Question: Moving forward question is: why com.mchange.v2.resourcepool.BasicResourcePool.awaitAvailable() eats that crazy amount of execution time? And - how to fix that?
Now let me give you details...
I have Spring MVC java web application which uses SpringJDBC for data access. Data source configured as follows:
'''
<bean id="dataSource" class="com.mchange.v2.c3p0.ComboPooledDataSource" destroy-method="close">
<property name="driverClass" value="${jdbc.driverClassName}" />
<property name="jdbcUrl" value="${jdbc.databaseurl}" />
<property name="user" value="${jdbc.username}" />
<property name="password" value="${jdbc.password}" />
<property name="testConnectionOnCheckout" value="${c3po.testConnectionOnCheckout}" />
<property name="minPoolSize" value="${c3po.minPoolSize}" />
<property name="maxPoolSize" value="${c3po.maxPoolSize}" />
<property name="checkoutTimeout" value="${c3po.checkoutTimeout}" />
<property name="maxStatementsPerConnection" value="${c3po.maxStatementsPerConnection}" />
</bean>
'''
Related properties:
'''
jdbc.driverClassName=com.mysql.jdbc.Driver
jdbc.databaseurl=jdbc:mysql://localhost:3306/timesheet?autoReconnect=true&useUnicode=true&characterEncoding=UTF-8
jdbc.username=root
jdbc.password=somepassword
c3po.testConnectionOnCheckout=true
c3po.minPoolSize=5
c3po.maxPoolSize=200
c3po.checkoutTimeout=30000
c3po.maxStatementsPerConnection=50
'''
Prepare application for public availability. So I created very simple JMeter test plan which uses 500 concurrent threads to simple open index page of the application again and again.
Is that I see very poor performance appox 140 requests per second with average request time 1700ms, which is completely unacceptable.
Note that without load test in normal situation such request take approx.. 6ms.
So what I did - I ran jvisualvm, and profiled.
And it looks like it is com.mchange.v2.resourcepool.BasicResourcePool.awaitAvailable() which eats most execution time.

why com.mchange.v2.resourcepool.BasicResourcePool.awaitAvailable() eats that crazy amount of execution time? And - how to fix that?
NOTE 1: Of course I'm considering to add more caching logic to avoid calls to database, but here and now I'm more interested in c3po & mysql optimization.
NOTE 2: I'm running Windows 7 x64, which is not production environment (it will be CentOS), but still having top level i7 intel processor and SSD disk I expect more performance =)
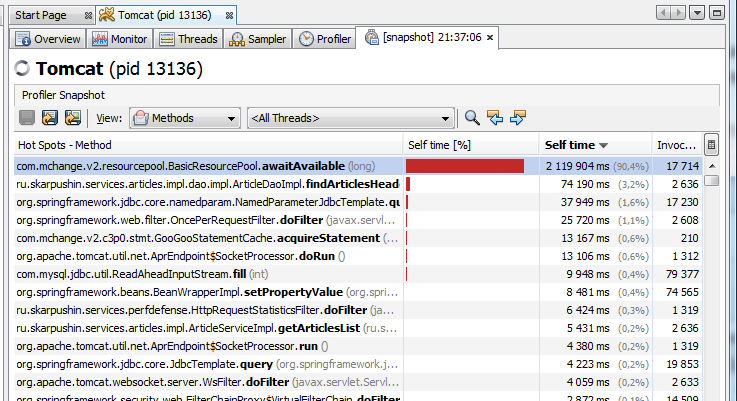
Answer: Make sure you define a 'preferredTestQuery', for instance 'SELECT 1'.
From <URL>